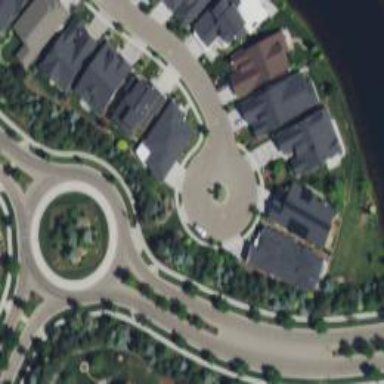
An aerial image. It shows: Turning loop on the road.